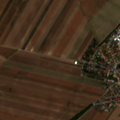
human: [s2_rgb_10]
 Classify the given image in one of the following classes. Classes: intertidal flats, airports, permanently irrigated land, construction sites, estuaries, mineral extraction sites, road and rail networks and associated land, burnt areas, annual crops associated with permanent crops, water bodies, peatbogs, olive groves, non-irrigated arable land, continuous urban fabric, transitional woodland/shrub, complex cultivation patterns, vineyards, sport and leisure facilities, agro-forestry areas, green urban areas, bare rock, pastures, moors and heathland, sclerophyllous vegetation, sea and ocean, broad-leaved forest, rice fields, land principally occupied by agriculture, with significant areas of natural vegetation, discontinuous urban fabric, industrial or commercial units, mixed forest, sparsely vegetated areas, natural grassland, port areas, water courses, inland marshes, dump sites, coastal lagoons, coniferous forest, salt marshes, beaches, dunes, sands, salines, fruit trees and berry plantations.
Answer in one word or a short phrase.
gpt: discontinuous urban fabric, non-irrigated arable land